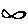
Label: fish